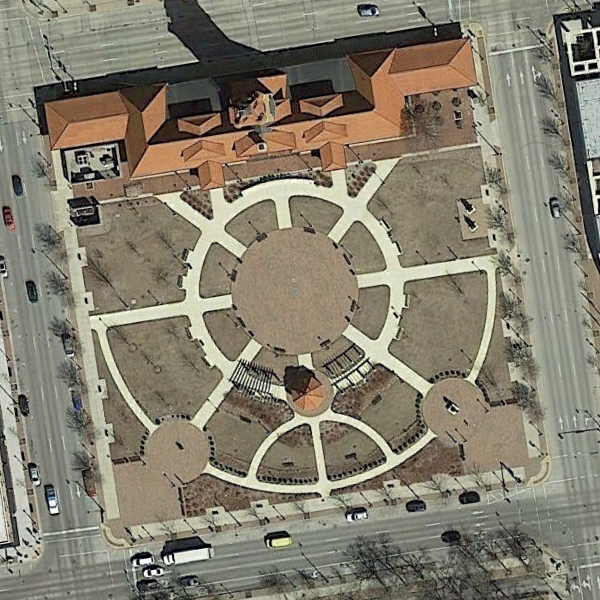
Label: Square